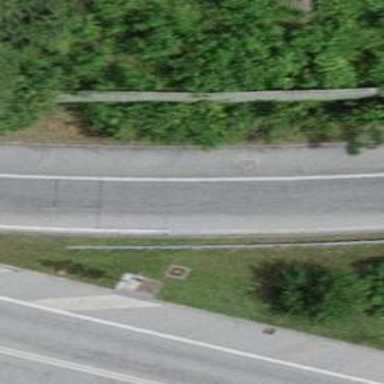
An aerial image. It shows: Primary link road with asphalt surface.